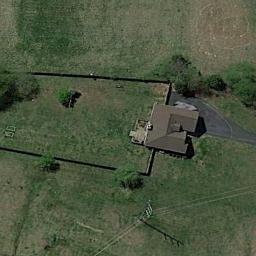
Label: sparse_residential